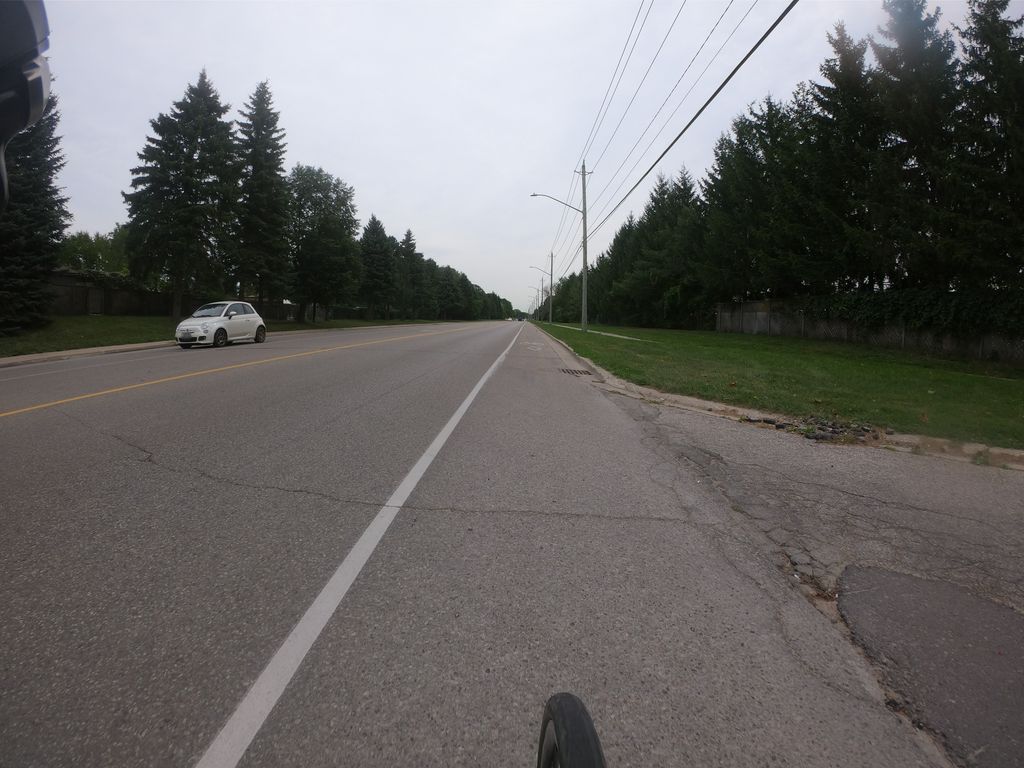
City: kitchener-waterloo